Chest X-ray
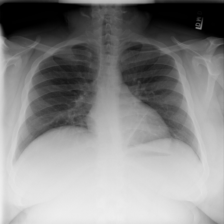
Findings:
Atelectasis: negative
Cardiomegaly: negative
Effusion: negative
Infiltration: negative
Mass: negative
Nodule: negative
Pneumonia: negative
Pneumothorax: negative
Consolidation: negative
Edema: negative
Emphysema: negative
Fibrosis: negative
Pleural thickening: negative
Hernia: negative